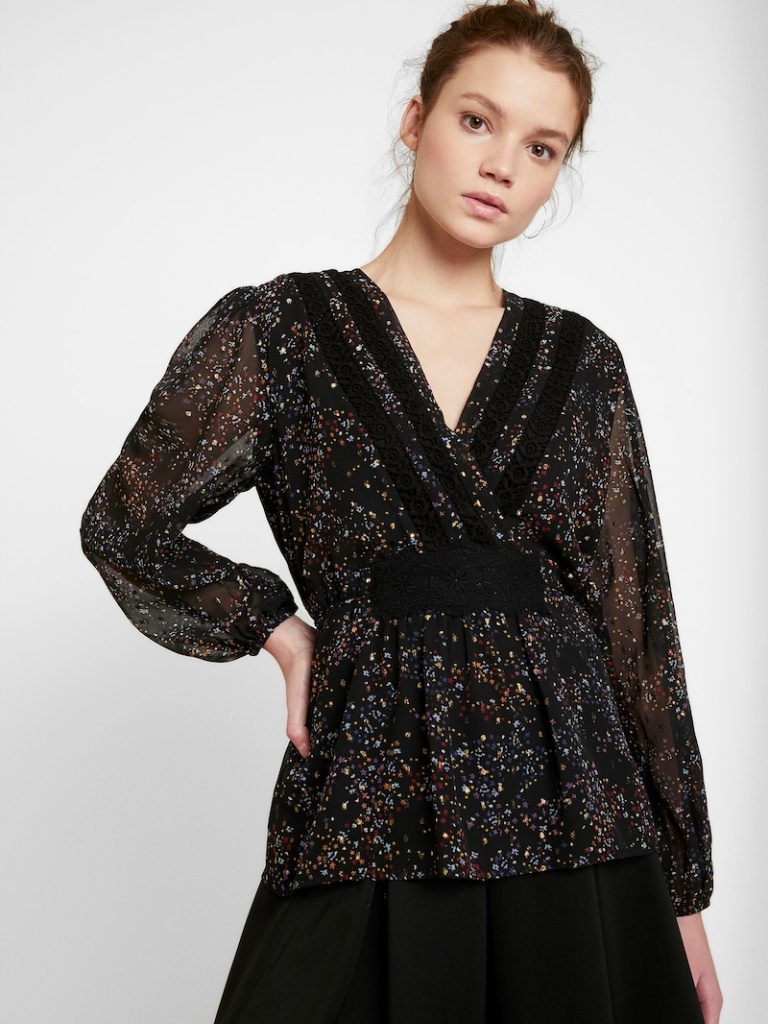
chiffon relaxed a long-sleeved with the sleeves down hip length Untucked v-neck blouse